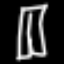
Label: pants